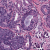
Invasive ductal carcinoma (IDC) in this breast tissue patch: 0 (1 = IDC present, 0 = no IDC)